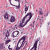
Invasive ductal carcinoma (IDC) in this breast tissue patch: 0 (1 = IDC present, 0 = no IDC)